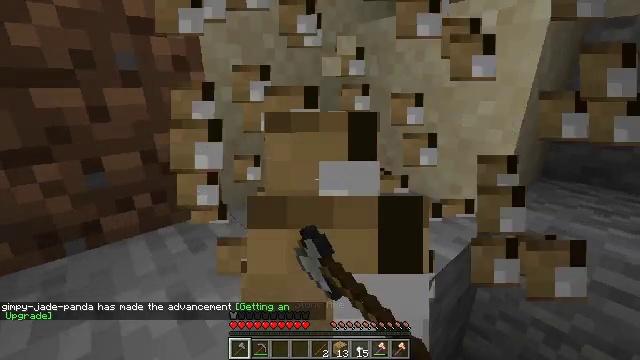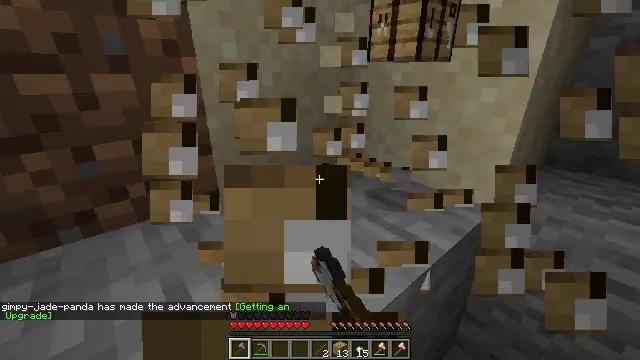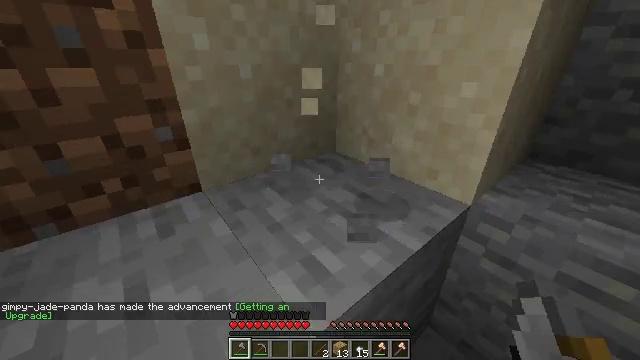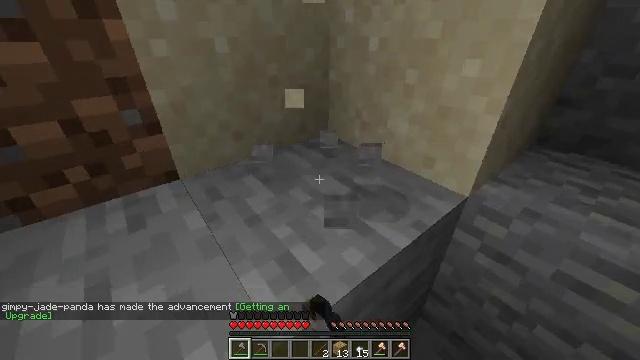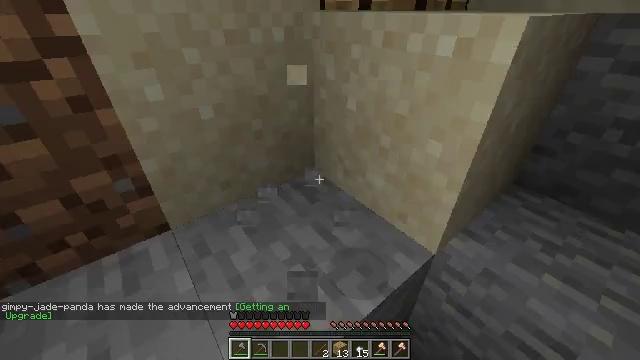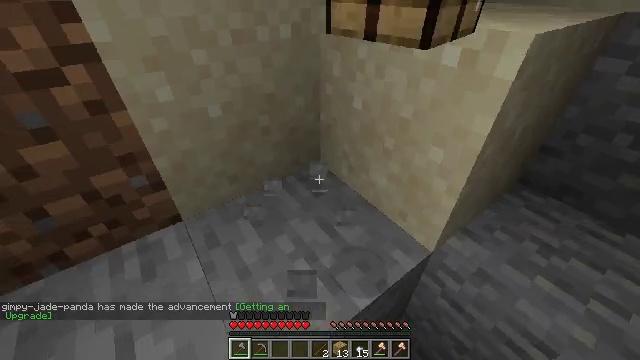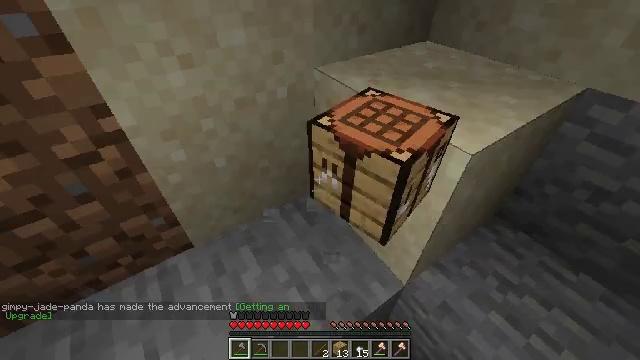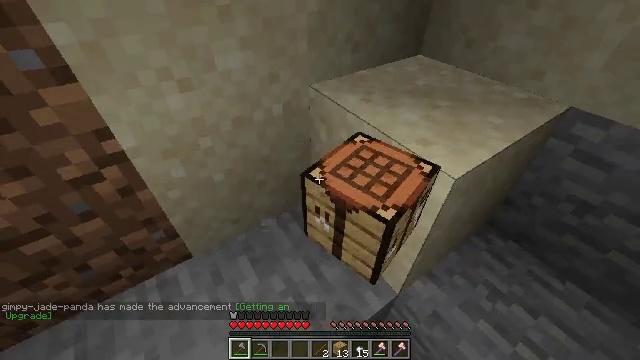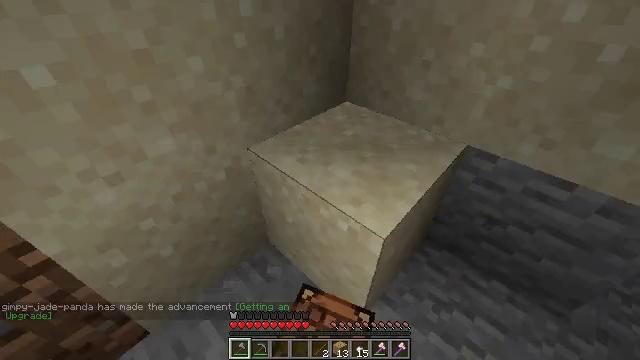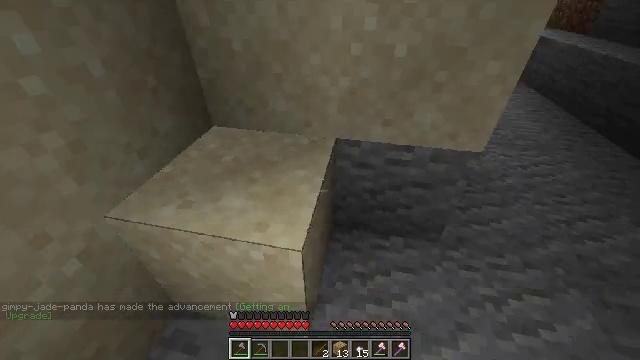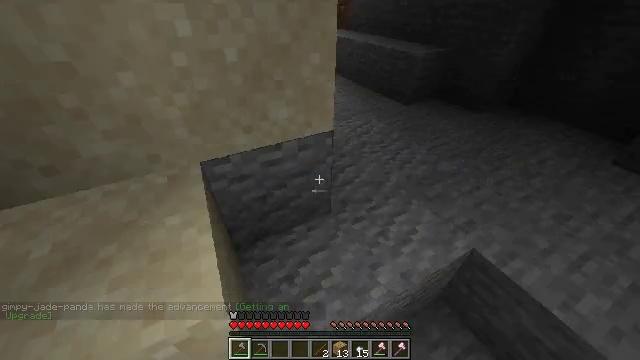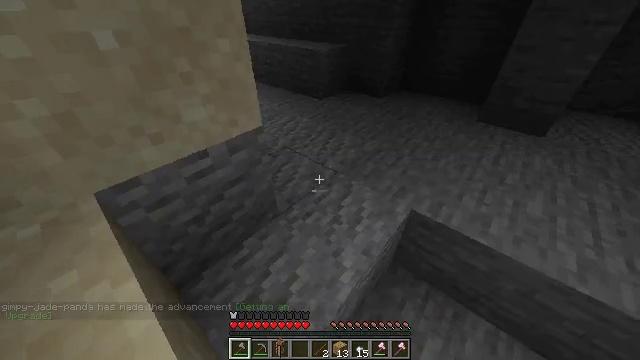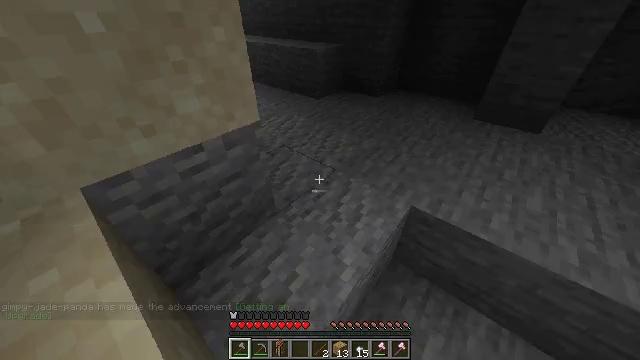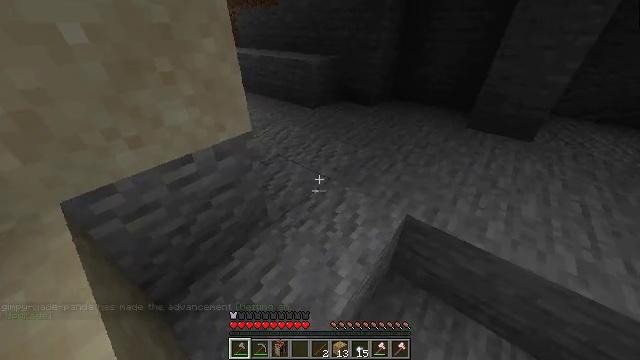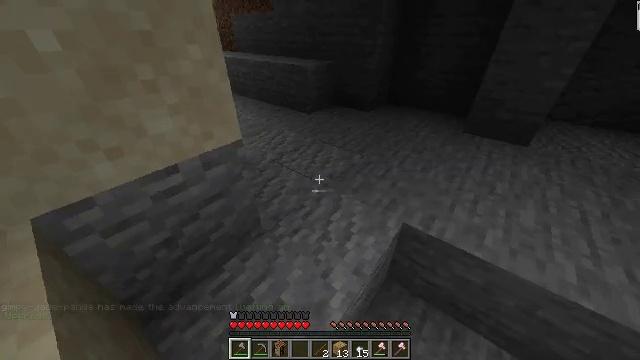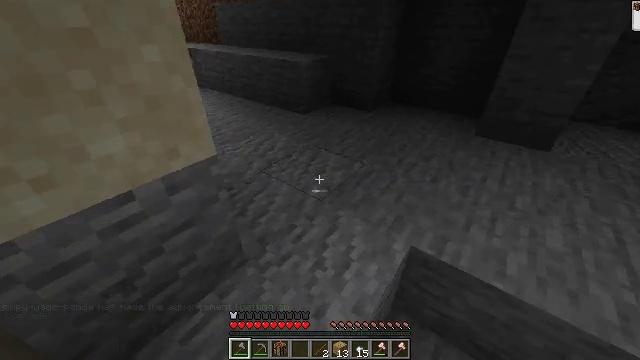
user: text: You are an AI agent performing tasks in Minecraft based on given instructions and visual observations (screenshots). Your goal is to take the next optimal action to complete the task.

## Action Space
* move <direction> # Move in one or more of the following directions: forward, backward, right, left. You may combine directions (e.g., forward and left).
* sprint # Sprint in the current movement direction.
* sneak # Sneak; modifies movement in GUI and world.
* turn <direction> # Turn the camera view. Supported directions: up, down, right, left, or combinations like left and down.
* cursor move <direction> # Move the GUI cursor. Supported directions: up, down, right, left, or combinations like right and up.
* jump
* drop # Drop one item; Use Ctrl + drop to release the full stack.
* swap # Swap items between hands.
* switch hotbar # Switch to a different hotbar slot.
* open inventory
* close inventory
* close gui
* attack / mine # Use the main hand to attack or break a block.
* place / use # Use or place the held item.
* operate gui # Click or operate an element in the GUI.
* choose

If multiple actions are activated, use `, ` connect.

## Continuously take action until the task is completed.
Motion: motion action
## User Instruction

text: Gather the acacia log for building.
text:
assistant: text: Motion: move forward, turn down, attack / mine
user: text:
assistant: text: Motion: move forward, sprint, turn left and down, attack / mine
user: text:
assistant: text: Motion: move forward, sprint, turn down, attack / mine
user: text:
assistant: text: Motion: move forward, sprint, turn down, attack / mine, jump
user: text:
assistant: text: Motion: move forward, sprint, turn left and down, jump
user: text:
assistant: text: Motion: move forward, sprint, turn left and down, jump
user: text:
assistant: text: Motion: move forward, sprint
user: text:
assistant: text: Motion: move forward, sprint, turn right and up
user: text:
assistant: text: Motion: move forward, sprint, turn right and up
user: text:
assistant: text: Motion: move forward, sprint, turn right
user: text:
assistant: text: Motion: move forward, turn right
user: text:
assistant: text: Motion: move forward
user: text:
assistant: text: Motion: move forward, turn up
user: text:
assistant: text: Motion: move forward, turn up
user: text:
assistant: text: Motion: move forward
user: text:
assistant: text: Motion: move forward, turn up
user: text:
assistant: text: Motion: move forward, turn up, switch to hotbar 1
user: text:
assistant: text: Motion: move forward, turn up, switch to hotbar 1
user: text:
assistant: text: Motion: move forward, turn up, switch to hotbar 1
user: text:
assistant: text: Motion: move forward, turn up
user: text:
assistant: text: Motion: move forward
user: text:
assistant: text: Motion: move forward, turn left and up
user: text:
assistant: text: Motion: move forward, sprint, turn left and up
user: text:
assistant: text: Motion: move forward, sprint, turn left and up
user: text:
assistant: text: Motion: move forward, sprint, turn left and up
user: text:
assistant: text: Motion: move forward, sprint, turn left and down
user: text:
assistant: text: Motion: move forward, sprint
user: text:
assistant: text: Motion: move forward, sprint
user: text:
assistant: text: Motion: move forward, sprint
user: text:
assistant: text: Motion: move forward, sprint